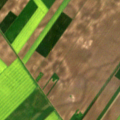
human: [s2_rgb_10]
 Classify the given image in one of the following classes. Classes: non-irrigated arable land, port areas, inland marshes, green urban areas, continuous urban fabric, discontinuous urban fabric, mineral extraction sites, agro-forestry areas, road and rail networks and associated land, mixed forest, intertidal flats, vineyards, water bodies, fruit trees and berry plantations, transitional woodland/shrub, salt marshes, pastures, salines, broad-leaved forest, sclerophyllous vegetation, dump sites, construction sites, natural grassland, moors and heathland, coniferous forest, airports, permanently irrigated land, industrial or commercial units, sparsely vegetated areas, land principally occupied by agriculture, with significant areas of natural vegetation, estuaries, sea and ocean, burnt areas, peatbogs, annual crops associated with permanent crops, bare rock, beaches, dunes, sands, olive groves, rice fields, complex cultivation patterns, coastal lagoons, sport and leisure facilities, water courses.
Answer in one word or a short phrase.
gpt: non-irrigated arable land